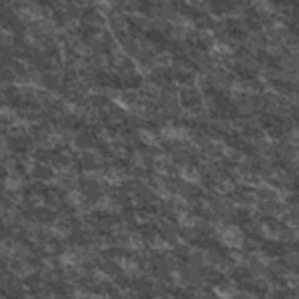
Label: frost